Question: As sou can see from the screenshot most of the time spent is waiting for a server response (thats the purple coloured area).
What exactly is that server response time? Is the server too slow? Is my connection too slow? Can't the server process much information at once (I've got many files there, I know I'll combine them to fewer)? What do I have to do to minimise that waiting time?
PS. all the data are on the same server but I'm using subdomains so that the browser can process more files at once.

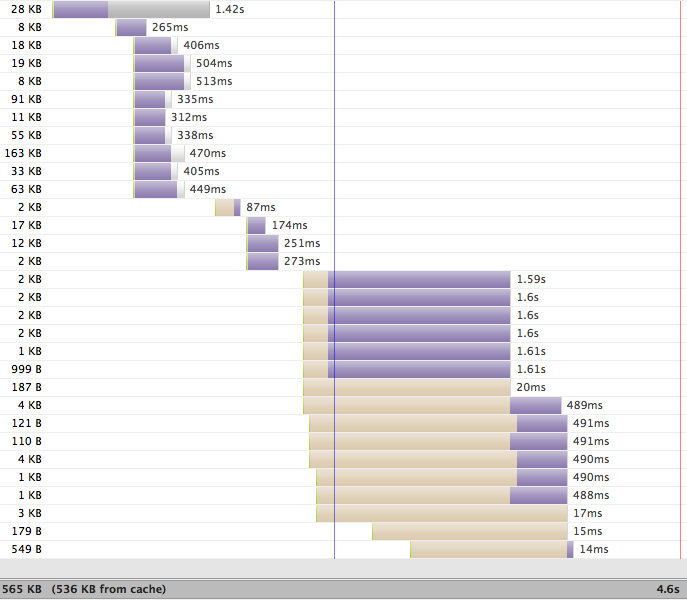
Answer: This article is quite nice about features of firebug : <URL>... But it doesn't say much about what "waiting for response" exactly means :-(
Still, the timeline is :
- - - - - - -
So, I'm guessing that the "waiting for response" period is the time during which the browser has sent the request to the server, and has not received any response yet : it is "waiting" for some content beginning to arrive :
- -
In the case of a server generating the whole page before beginning sending it to the browser, I suppose the "waiting for response" time would be correspond to :
- - -
Hope this helps :-)